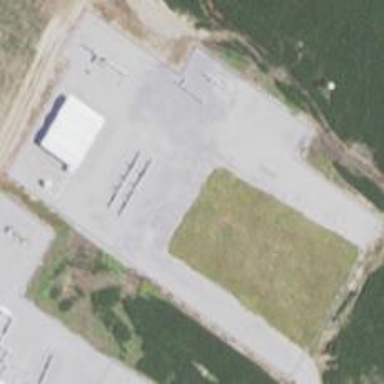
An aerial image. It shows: Fence surrounding measurement substation.